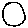
Label: circle